Question: I was going through an article by Robert C. Martin and at one place he gave a example like this:
The first image shows that there's a cyclic dependency between the two packages. To remove this dependency a new interface is added in the second image. B implements the interface and Y uses it. And Martin makes the following point:
> Interfaces are very often included in the package that uses them, rather than in
the package that implements them.
My question is, why should we arrange interfaces this way? What is the reasoning behind packaging interfaces this way? According to Common Closure Principle classes that change together should stay together. Is an interface closer to its implementer or its user, in terms of change???

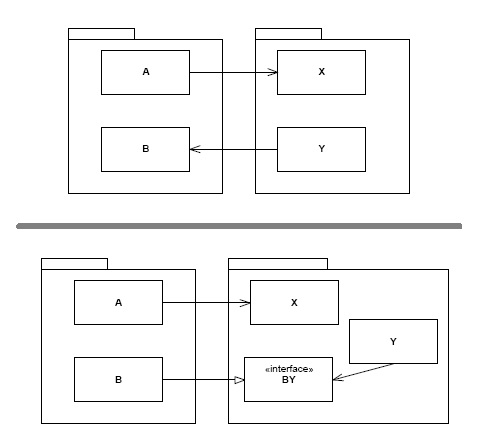
Answer: Technically, the user is no closer to the interface than the implementor. In terms of change both will need to change when the interface changes.
However, why would the interface change?
The user calls to an interface so it can be independent of whatever implementor is available. Therefore the definition of the interface is dictated by the needs of the user.
As the user dictates the definition of the interface, there is no point changing the interface if the user doesn't need it. An implementor requiring a change to the interface to accommodate the implementation should send up red flags. Why does it need more or different information from the user? What use is that to the user?
Also, the implementor "merely" depends on the interface in as much as it needs to provide implementations for each of the methods in the interface. But it is free to provide empty stubs, in essence delivering a NOP to its clients.
So, the user's needs drive changes to the interface and changes to the interface drive changes to the implementor(s). As such the user is functionally much closer to the interface than the implementor. Which makes a good case to declare the interface with the user and not the implementor.